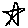
Label: star